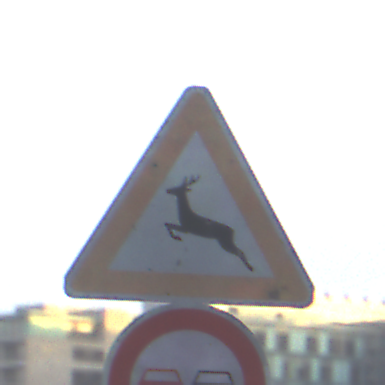
Verkehrszeichen: WildwechselRechts
Zusatzzeichen unten: Ueberholverbot
Umgebung: Outdoor, Urban
Tageszeit: SunriseSunset
Wetter: PartlyCloudy
Licht: Natural
Jahreszeit: NotSpecified
Kontrast: MediumContrast